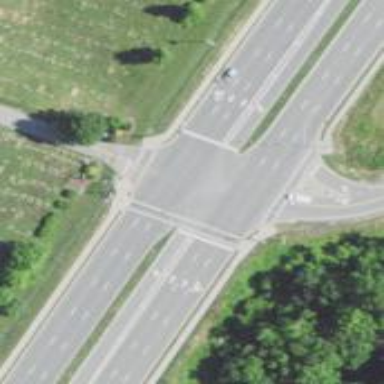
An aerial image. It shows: Marked crossing on the road.